Field crop: tomato
Growth stage: 1
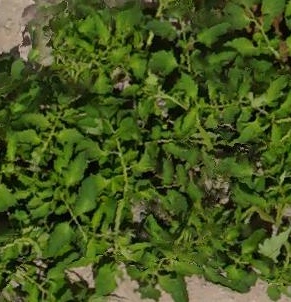
Species: tomato